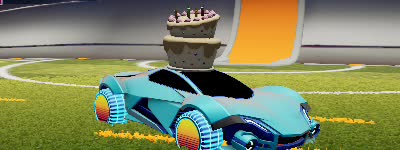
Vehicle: werewolf